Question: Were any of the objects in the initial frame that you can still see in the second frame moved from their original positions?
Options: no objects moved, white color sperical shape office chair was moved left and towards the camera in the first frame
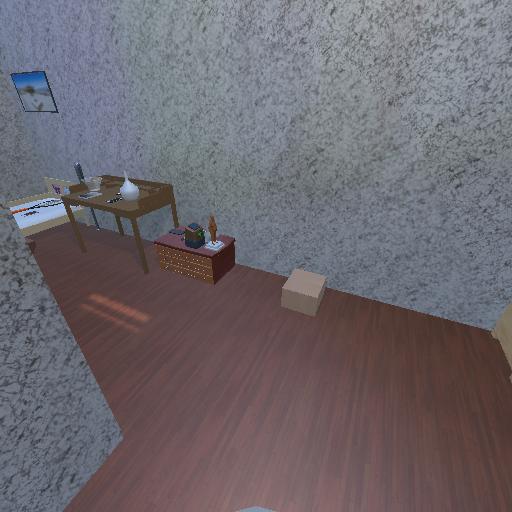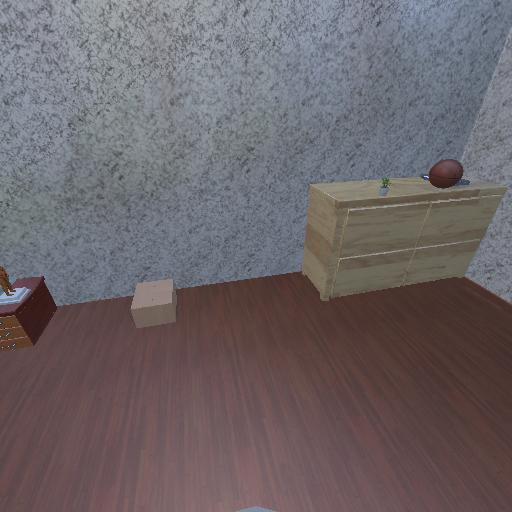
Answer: no objects moved